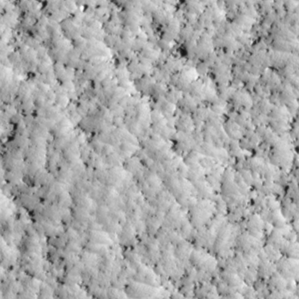
Label: non_frost